Question: Recently I was reading the famous Algorithm design book CLRS(Cormen, Leiserson, Rivest, Stain, 3-rd edition). And between the classical KMP and Rabin - Karp algorithm there is a part about string matching with finite automata. So the algorithm creates the automata according to the pattern and starts processing on the string.
So here in this example, the algorithm searches the pattern "ababaca" in the input string. So everything seems logical to me, beside two things.
Why there is no path to the previous states from state 4 when I get to "b", because in that case I will have "ababb", which already is a mismatch???? And what happen when I read "b" or "c" from the state 6?? Is there something that I misunderstood? Also there is no reading "c" case from the states 0 to 4 and so on..
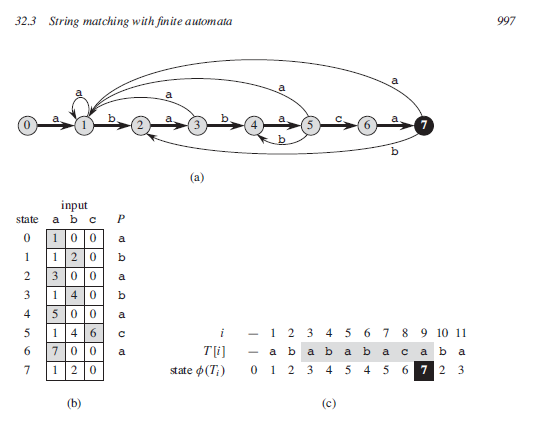
Answer: Check the table (b).
All the states you are talking about are marked as 0. So you go back to the beginning.
In the image you would get a lot of edges back to 0 so they don't show them (for clarity).